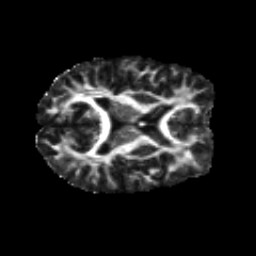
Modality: FA
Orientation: axial
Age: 22
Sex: male
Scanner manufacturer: siemens
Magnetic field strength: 3 T
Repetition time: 8.8 s
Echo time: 0.085 s